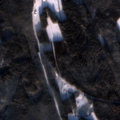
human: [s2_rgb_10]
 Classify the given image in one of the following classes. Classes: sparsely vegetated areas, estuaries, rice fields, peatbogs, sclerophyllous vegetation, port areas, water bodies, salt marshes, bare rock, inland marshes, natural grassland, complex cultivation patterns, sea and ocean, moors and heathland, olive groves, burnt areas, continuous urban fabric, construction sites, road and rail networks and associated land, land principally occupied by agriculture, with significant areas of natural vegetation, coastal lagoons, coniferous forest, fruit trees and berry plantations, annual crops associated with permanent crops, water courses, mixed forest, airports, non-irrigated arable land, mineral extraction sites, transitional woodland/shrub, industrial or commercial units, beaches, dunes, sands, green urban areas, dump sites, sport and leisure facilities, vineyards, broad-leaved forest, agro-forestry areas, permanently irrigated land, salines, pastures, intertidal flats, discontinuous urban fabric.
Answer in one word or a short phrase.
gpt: land principally occupied by agriculture, with significant areas of natural vegetation, coniferous forest, mixed forest, water bodies